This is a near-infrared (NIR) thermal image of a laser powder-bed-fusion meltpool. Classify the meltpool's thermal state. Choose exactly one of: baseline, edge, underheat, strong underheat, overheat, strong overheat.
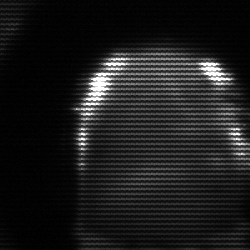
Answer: baseline